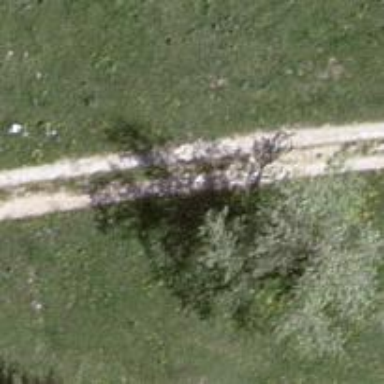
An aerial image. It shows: Gravel track with grade 2 tracktype.